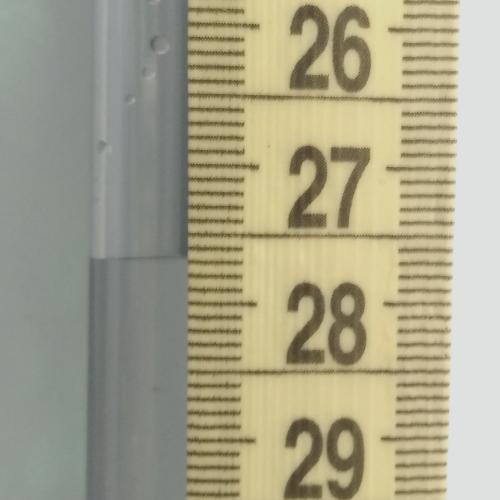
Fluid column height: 27.7 cm